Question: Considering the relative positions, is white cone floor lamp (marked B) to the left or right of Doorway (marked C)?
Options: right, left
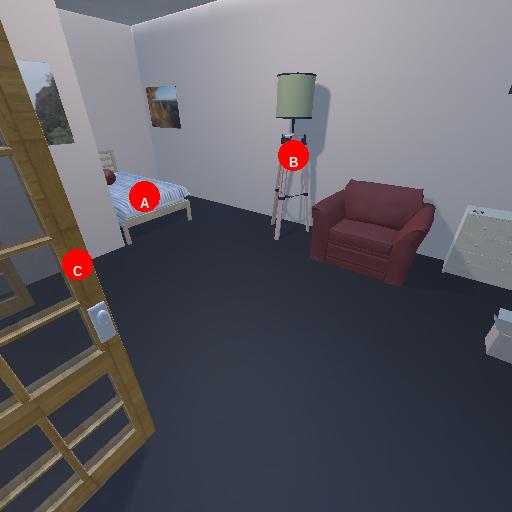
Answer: right